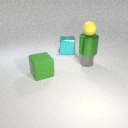
large green metal cylinder below small yellow rubber sphere